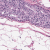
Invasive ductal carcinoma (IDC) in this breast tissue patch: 0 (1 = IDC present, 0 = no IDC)